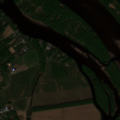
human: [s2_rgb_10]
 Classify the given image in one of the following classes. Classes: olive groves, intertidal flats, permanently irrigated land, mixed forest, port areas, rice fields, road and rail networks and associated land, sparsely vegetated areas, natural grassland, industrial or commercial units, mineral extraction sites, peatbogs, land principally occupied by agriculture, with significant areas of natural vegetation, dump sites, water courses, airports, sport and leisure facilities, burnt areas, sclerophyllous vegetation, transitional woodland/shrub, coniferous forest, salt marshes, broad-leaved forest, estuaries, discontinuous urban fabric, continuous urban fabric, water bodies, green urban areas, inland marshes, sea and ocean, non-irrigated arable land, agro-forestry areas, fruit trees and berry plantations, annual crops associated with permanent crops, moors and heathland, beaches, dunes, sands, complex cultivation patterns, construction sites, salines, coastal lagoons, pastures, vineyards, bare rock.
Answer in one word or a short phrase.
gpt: discontinuous urban fabric, non-irrigated arable land, land principally occupied by agriculture, with significant areas of natural vegetation, broad-leaved forest, mixed forest, water courses